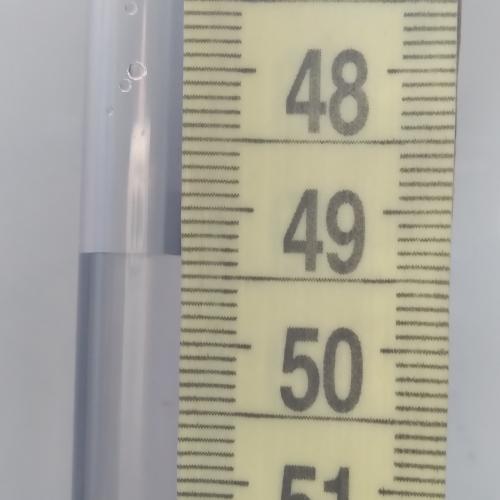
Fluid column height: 49.4 cm